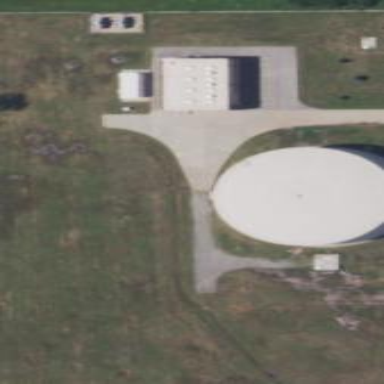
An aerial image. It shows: Building with water storage tank inside.